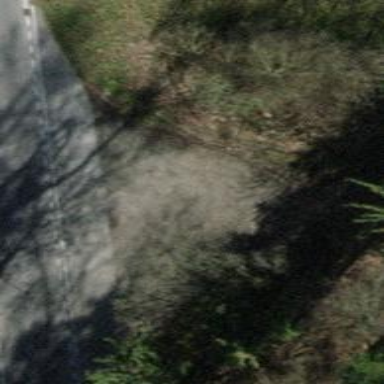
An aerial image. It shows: Compacted track road with grade3 tracktype.